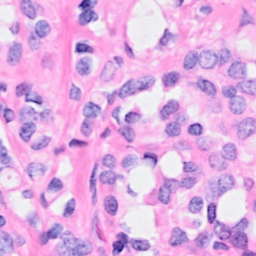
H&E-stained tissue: Breast